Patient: sex F, age 41
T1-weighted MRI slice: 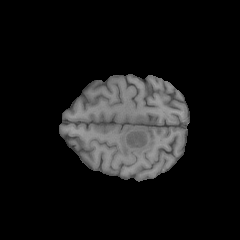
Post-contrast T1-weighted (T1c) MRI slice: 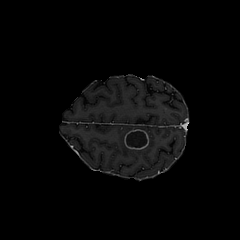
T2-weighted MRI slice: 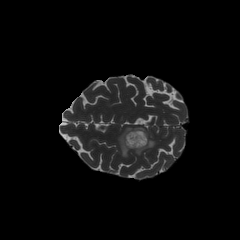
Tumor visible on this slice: yes
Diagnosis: Glioblastoma, IDH-wildtype
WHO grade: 4